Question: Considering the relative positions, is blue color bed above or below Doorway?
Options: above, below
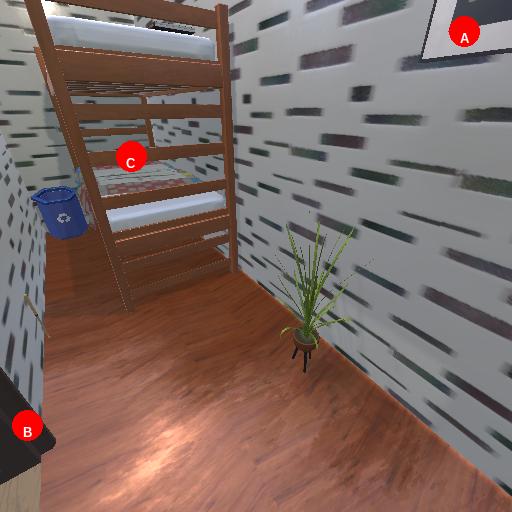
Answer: above